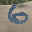
Label: 6